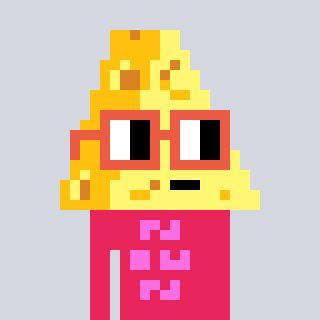
a pixel art character with square orange glasses, a cheese-shaped head and a redpinkish-colored body on a cool background